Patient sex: F
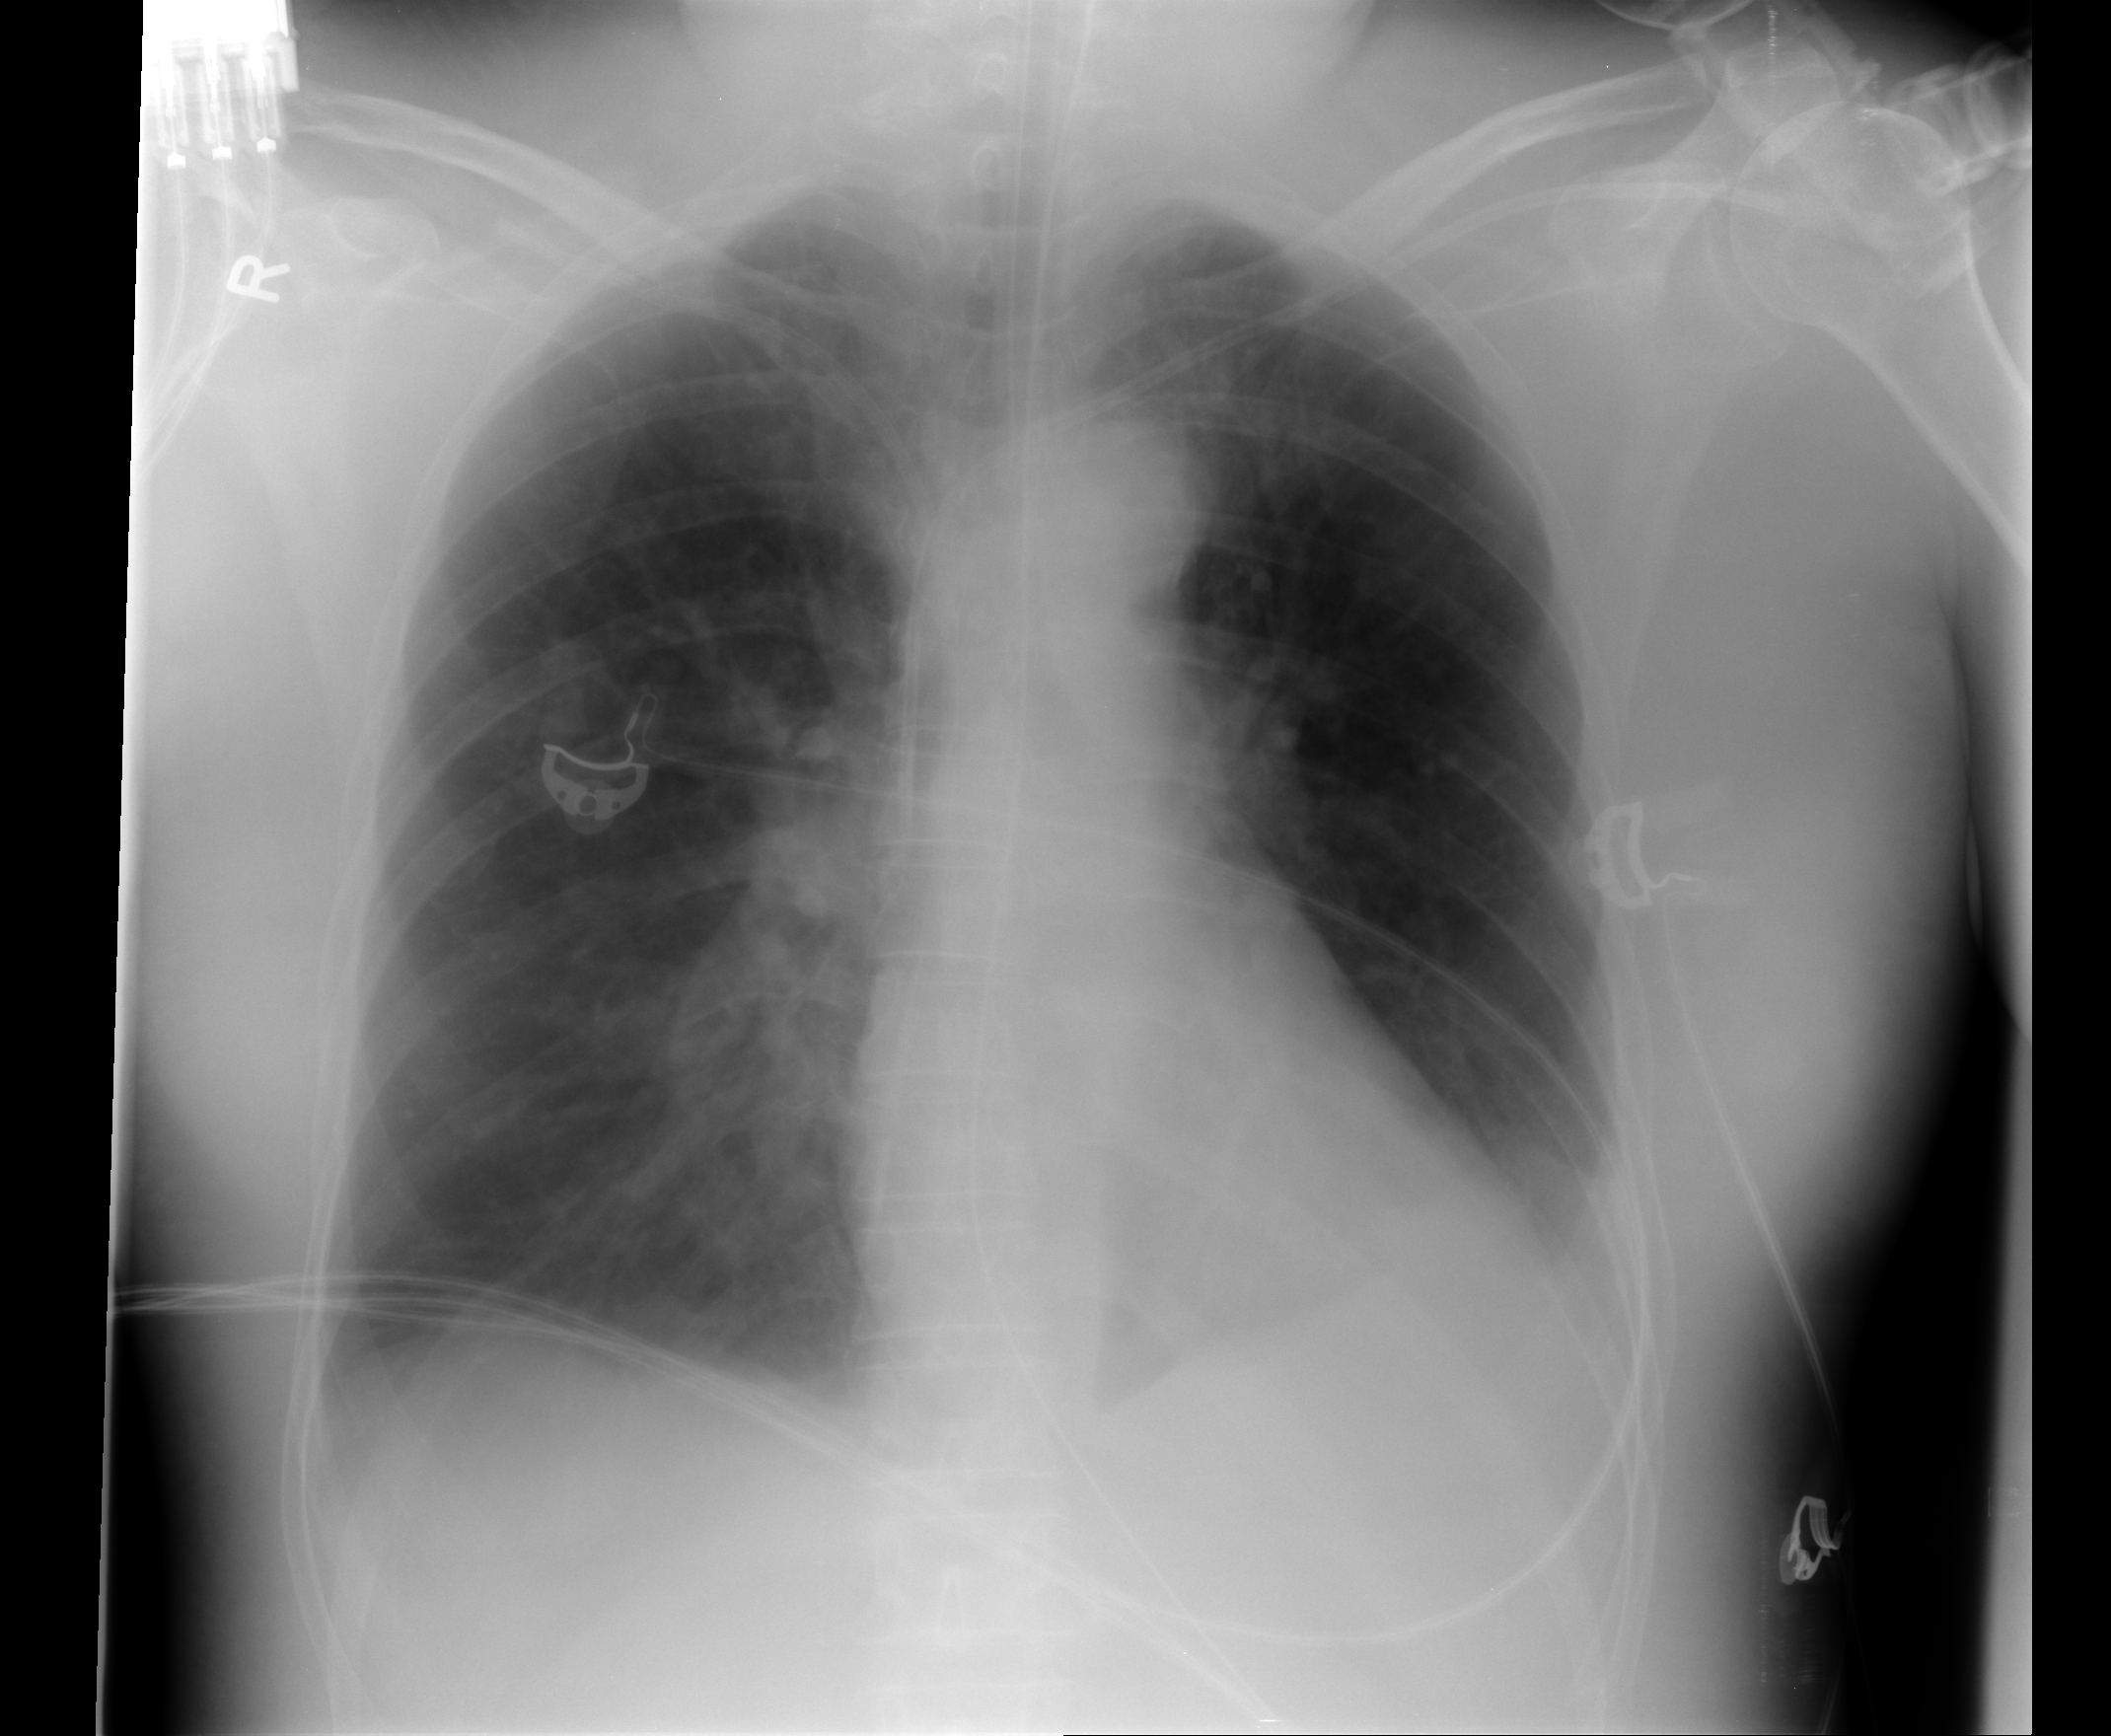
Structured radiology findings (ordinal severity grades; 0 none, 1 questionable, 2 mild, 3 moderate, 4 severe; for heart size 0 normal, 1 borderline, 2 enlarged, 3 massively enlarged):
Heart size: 0
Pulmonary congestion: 2
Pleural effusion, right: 0
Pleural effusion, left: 2
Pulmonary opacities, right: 0
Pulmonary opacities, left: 0
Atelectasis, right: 2
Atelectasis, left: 0